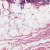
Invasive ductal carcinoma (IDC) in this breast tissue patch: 0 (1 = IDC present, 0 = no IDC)